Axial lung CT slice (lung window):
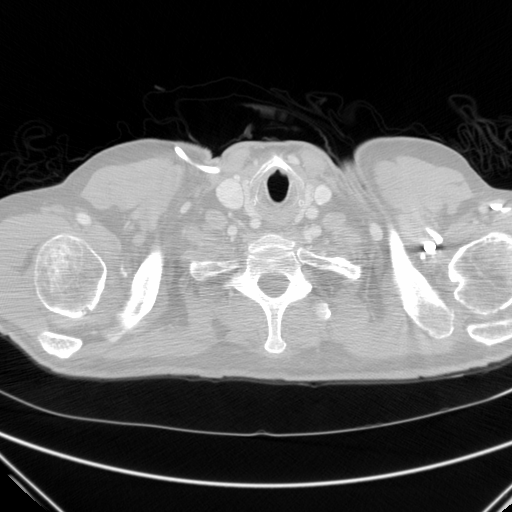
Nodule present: no